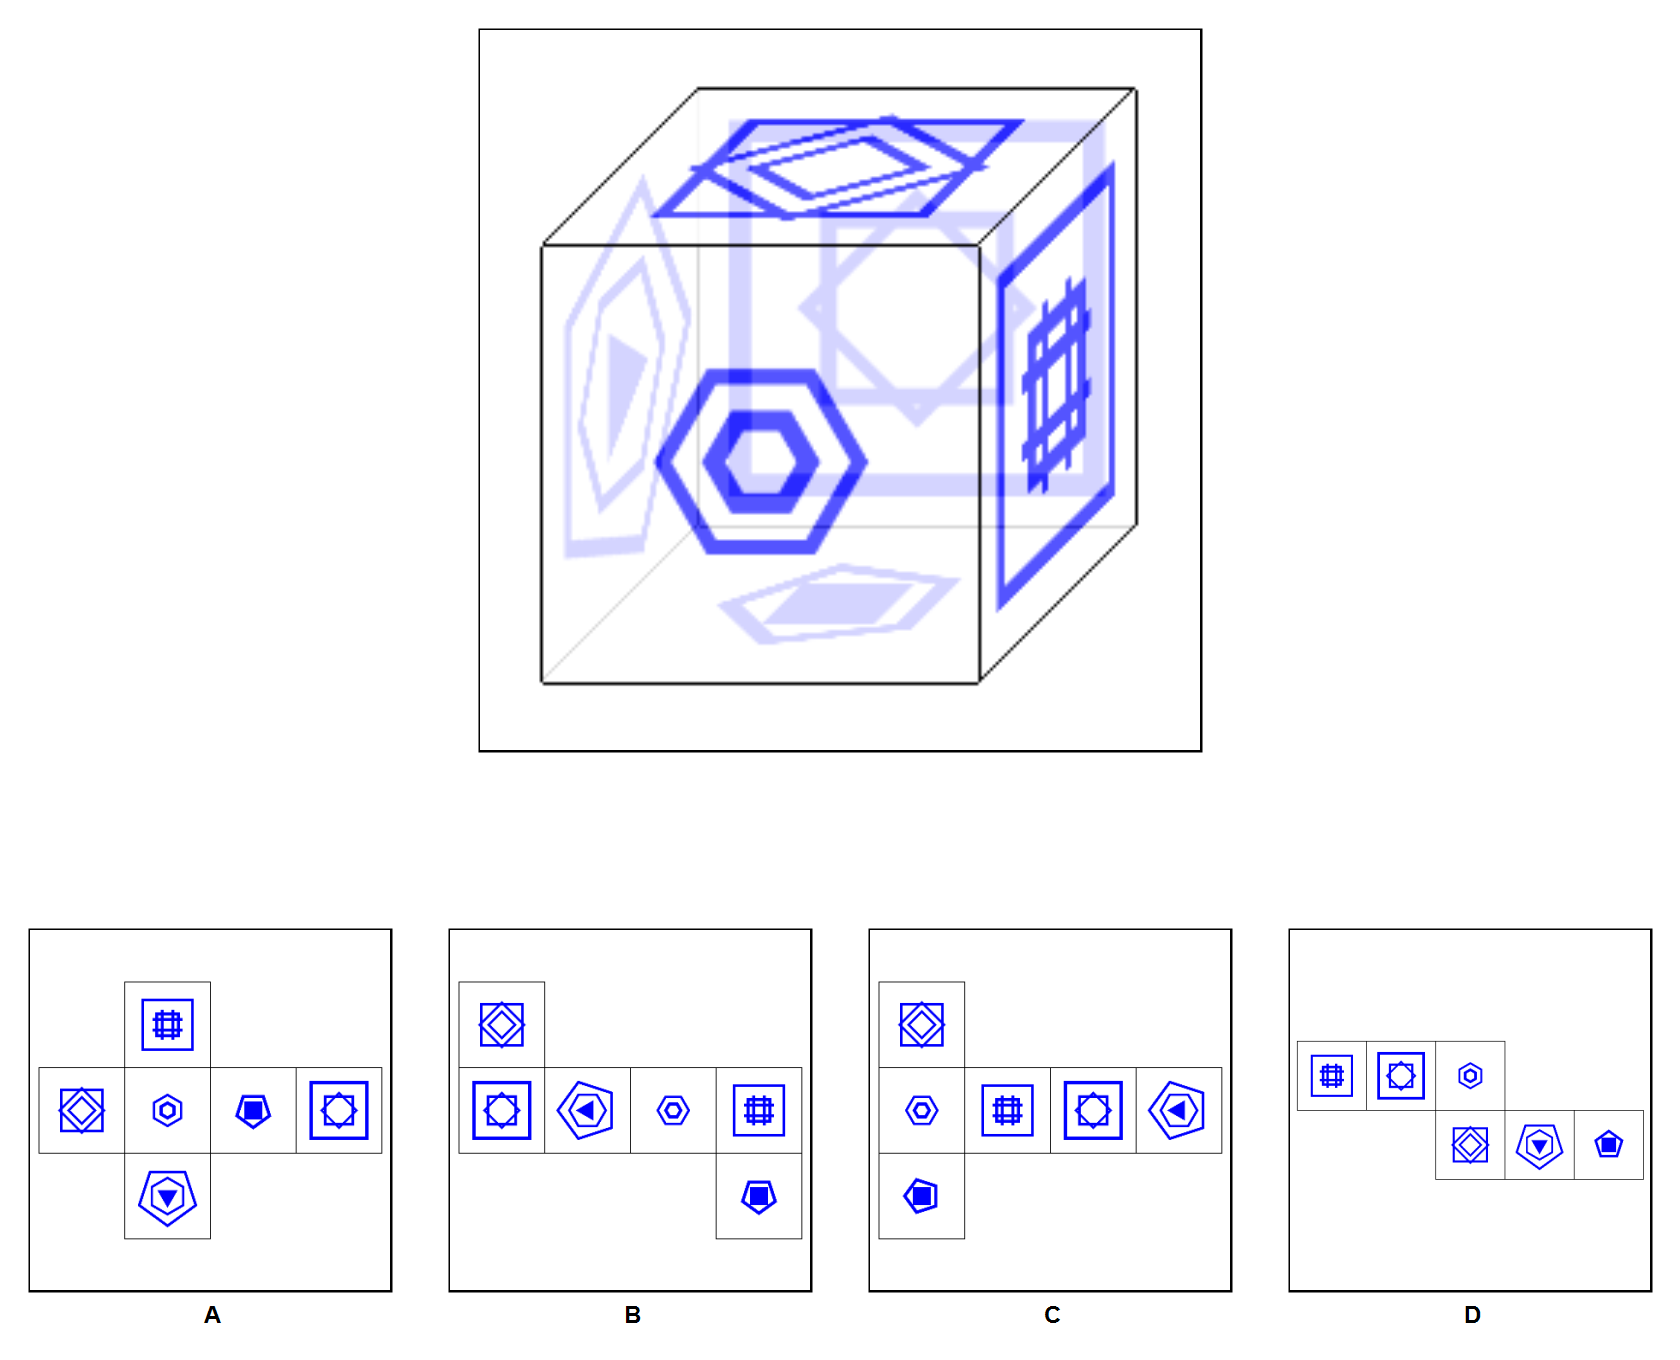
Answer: D